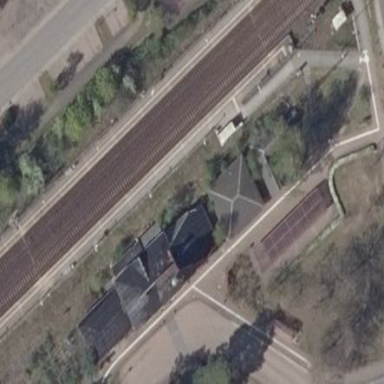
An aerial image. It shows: Train station building.